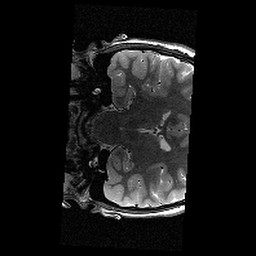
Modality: T2w
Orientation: coronal
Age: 11
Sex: female
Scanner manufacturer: siemens
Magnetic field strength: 3 T
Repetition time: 9.23 s
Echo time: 0.067 s